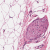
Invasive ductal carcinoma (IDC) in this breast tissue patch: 0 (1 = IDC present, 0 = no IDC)